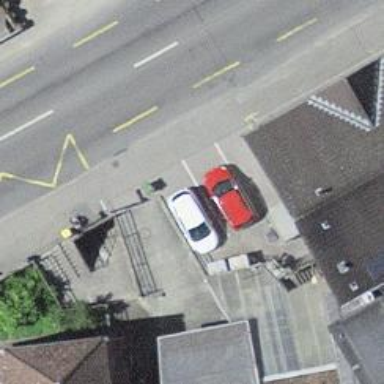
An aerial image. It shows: Bicycle rental service.